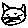
Label: cat